Contrast-enhanced CT slice 56 of 81
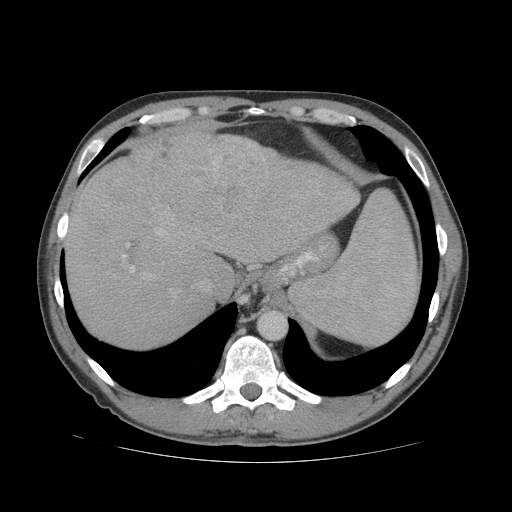
Segmented voxel counts for this case:
Liver: 1331716 voxels
Tumor mass: 180223 voxels
Portal vein: 8541 voxels
Abdominal aorta: 4006 voxels